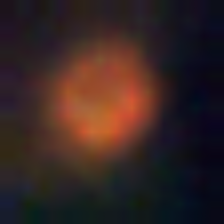
Taxon: NanoPlankton
Group: Other